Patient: sex M, age 54
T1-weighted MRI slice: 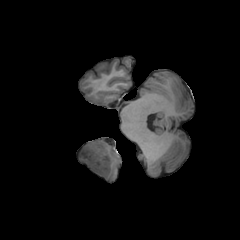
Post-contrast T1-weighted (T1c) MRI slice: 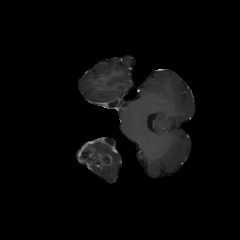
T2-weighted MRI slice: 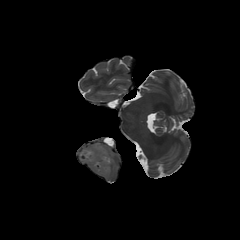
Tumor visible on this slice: yes
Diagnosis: Glioblastoma, IDH-wildtype
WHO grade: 4